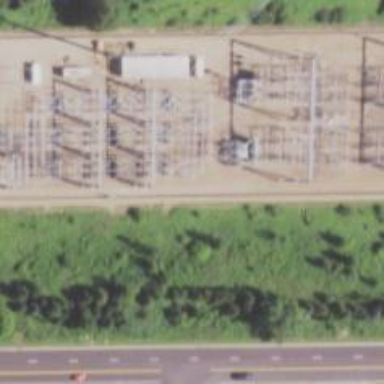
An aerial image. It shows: Switch used for power control.